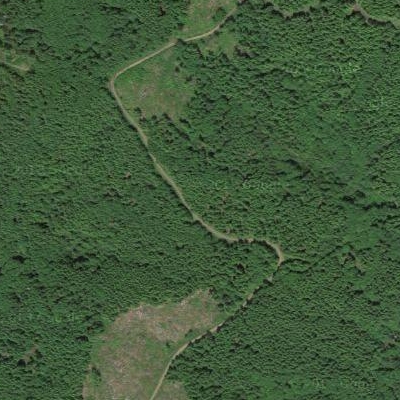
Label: eForest